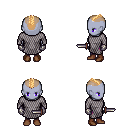
a pixel art fantasy rpg character, female body template, dark elf, purple skin, chain mail, magenta pants, light blonde short mohawk hairstyle, metal gloves, brown shoes, dagger, four views (front, back, left, right), 2x2 character sprite sheet, small pixel art, hard edges, no anti-aliasing